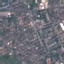
Land use / land cover: Residential